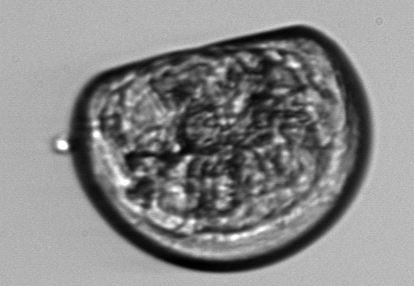
Label: shellfish_larvae